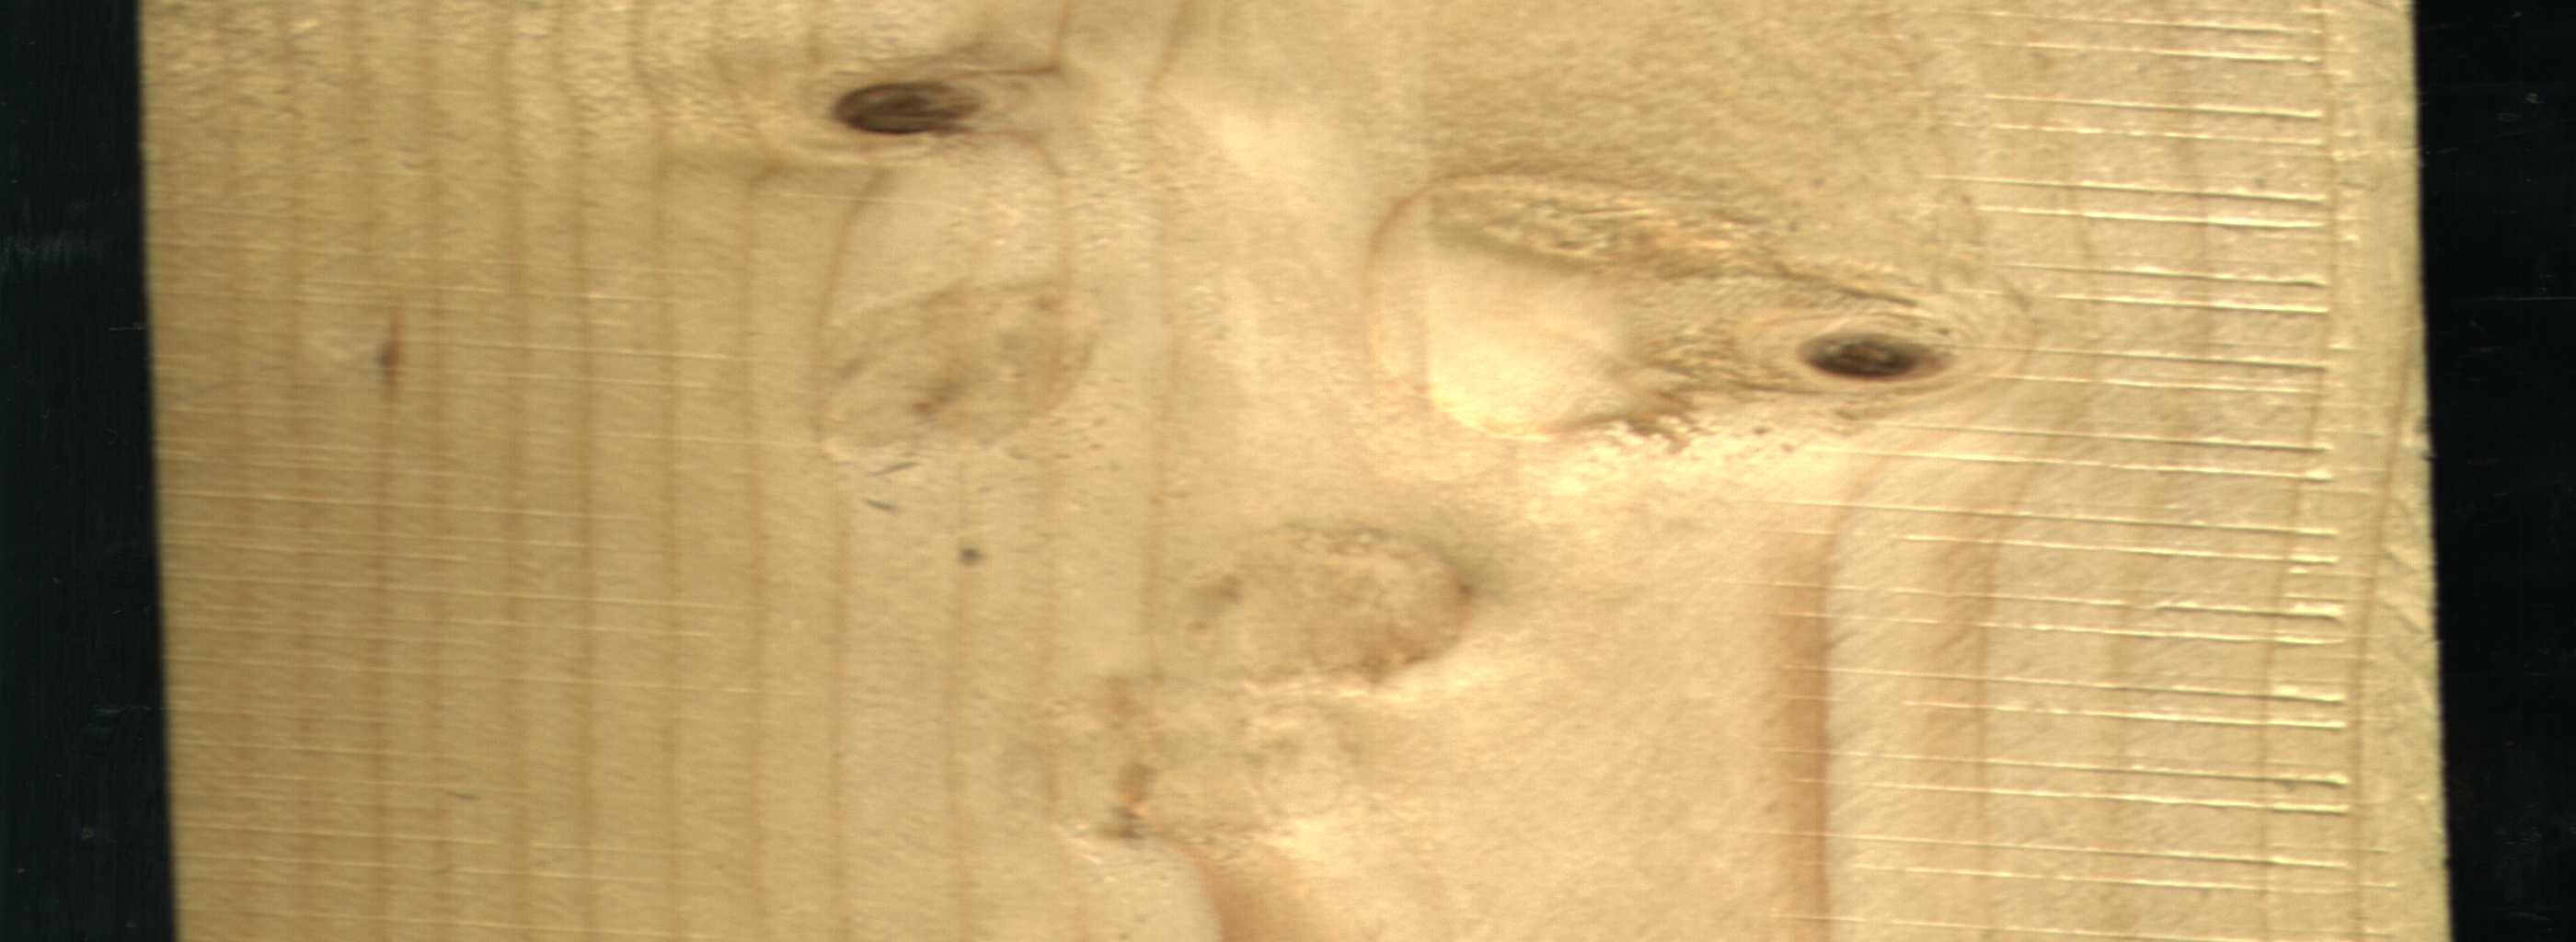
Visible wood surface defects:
Live_Knot
Live_Knot